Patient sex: M
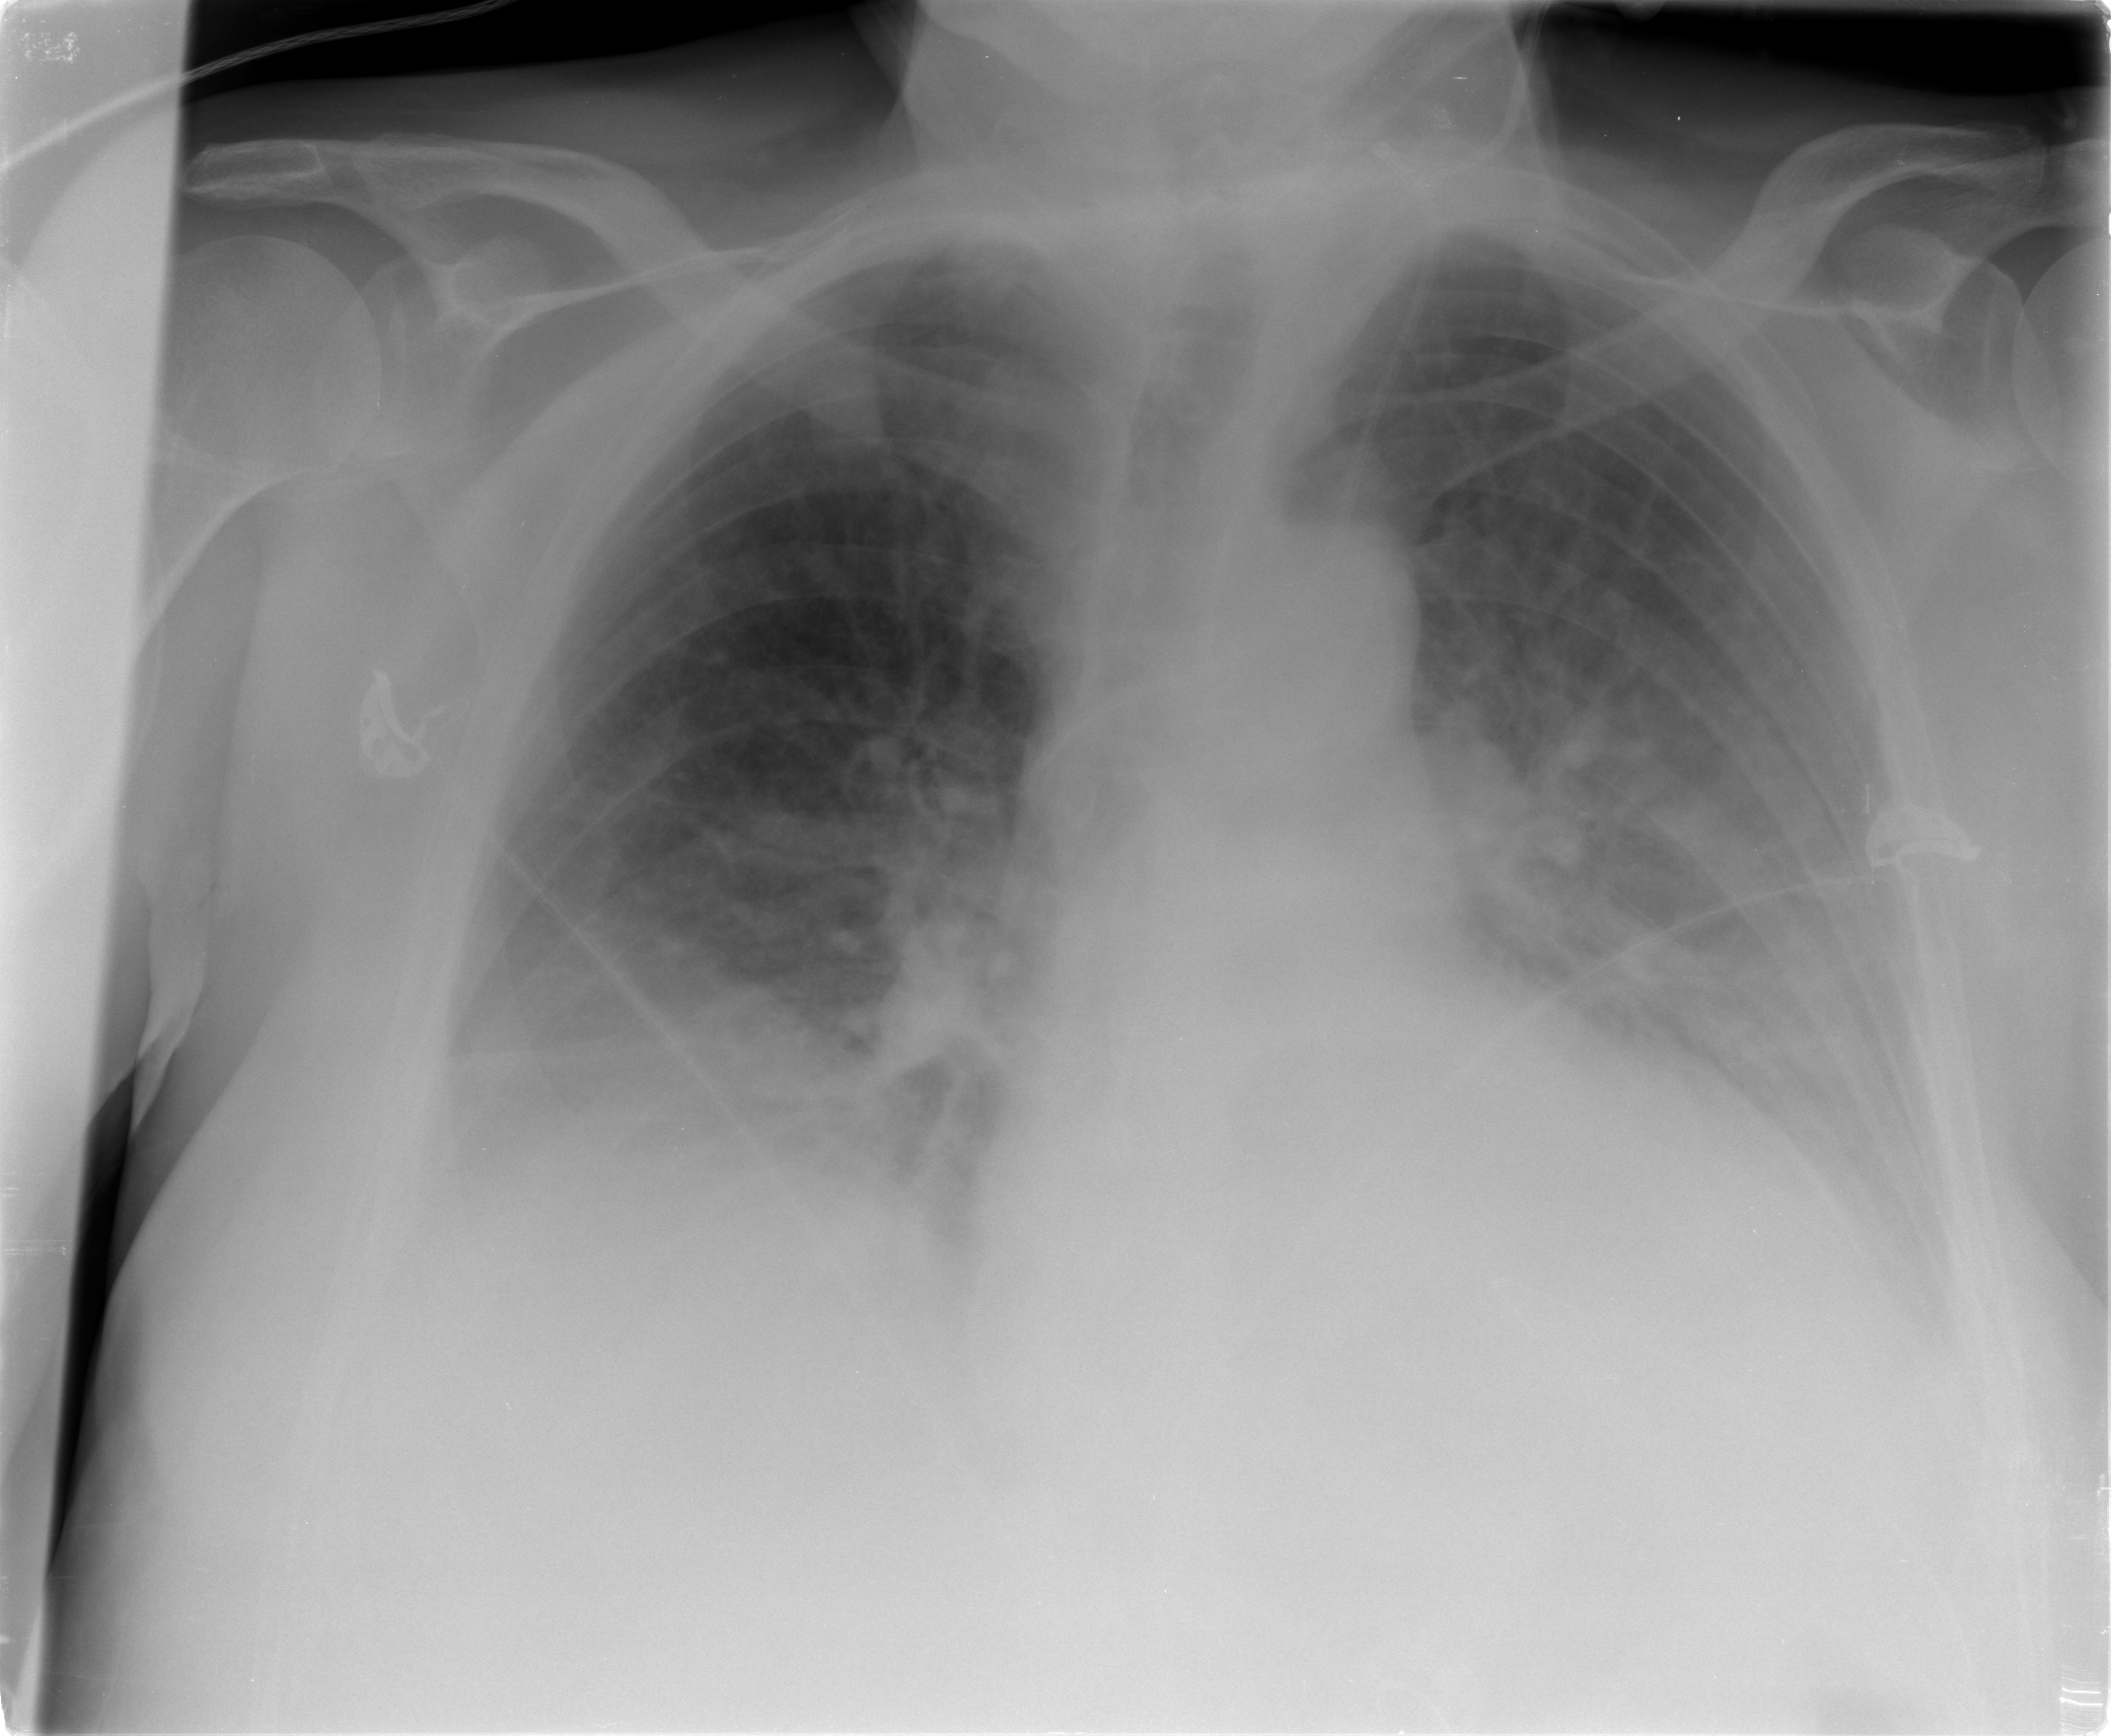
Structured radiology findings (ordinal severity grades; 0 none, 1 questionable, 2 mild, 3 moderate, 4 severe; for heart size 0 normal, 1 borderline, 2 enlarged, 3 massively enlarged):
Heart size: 2
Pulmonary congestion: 2
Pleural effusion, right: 3
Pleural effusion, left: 2
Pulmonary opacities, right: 1
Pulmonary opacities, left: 1
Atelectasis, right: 2
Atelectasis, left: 2